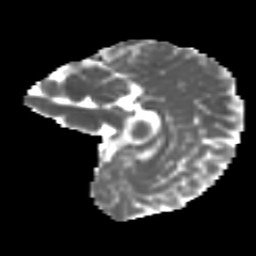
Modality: MD
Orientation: sagittal
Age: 9
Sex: female
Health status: ill
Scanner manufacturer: ge
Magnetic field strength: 3 T
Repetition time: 6.752 s
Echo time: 0.079 s